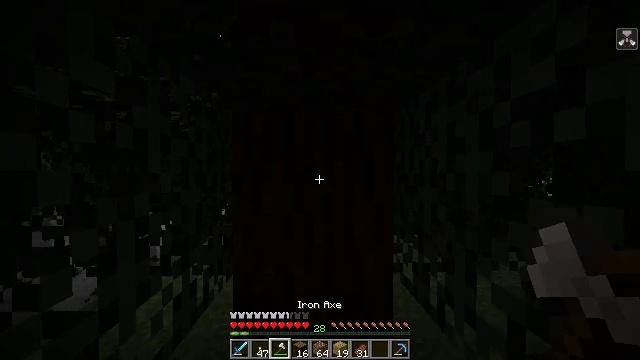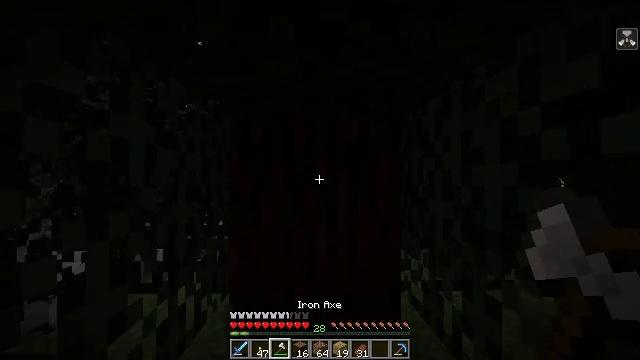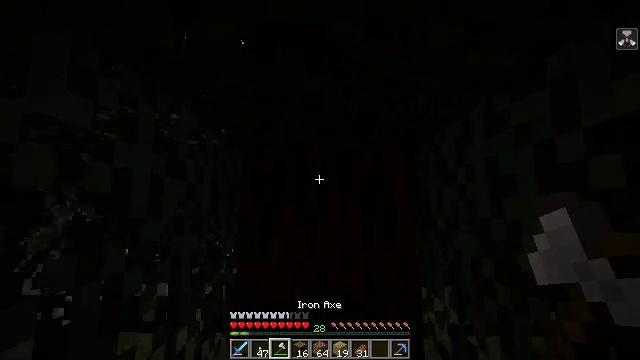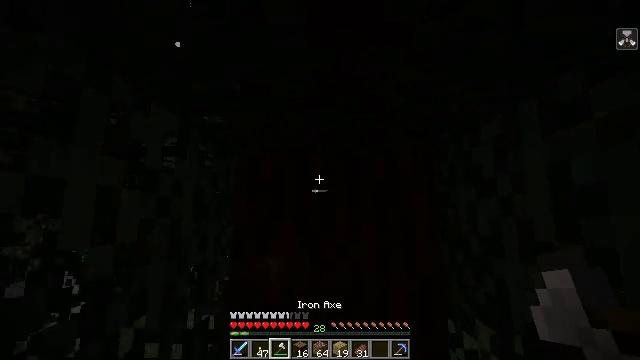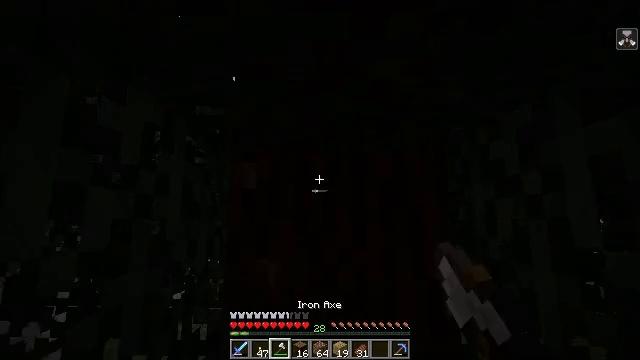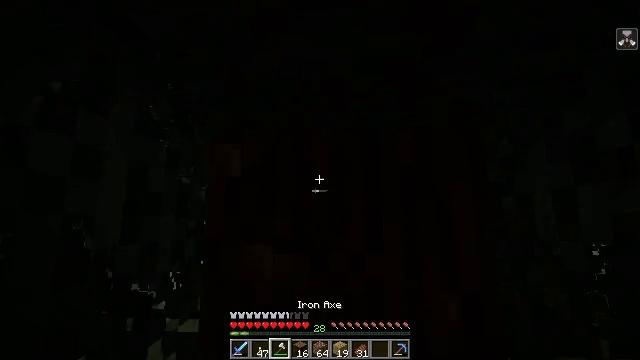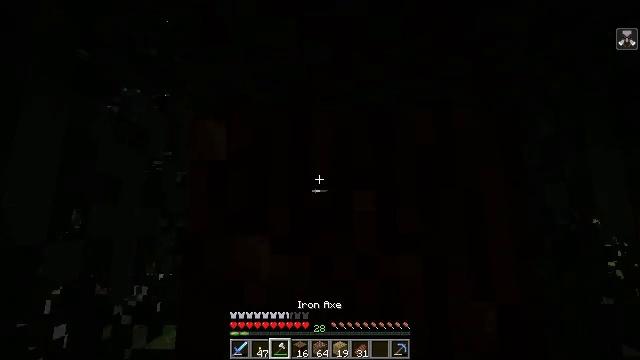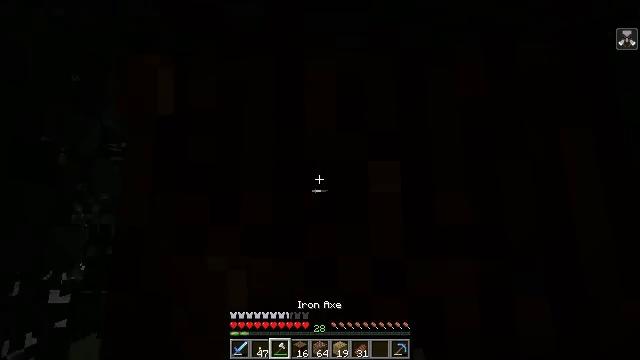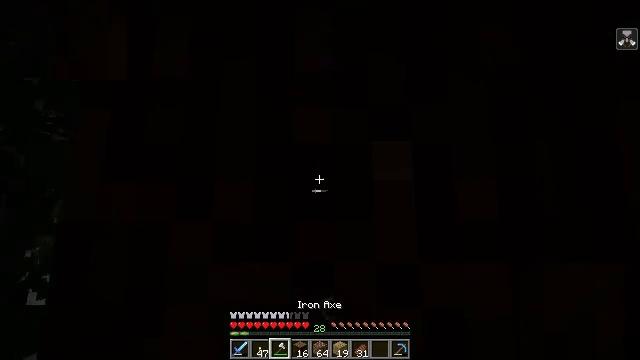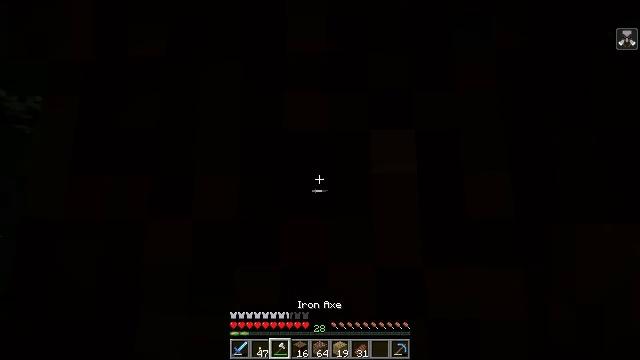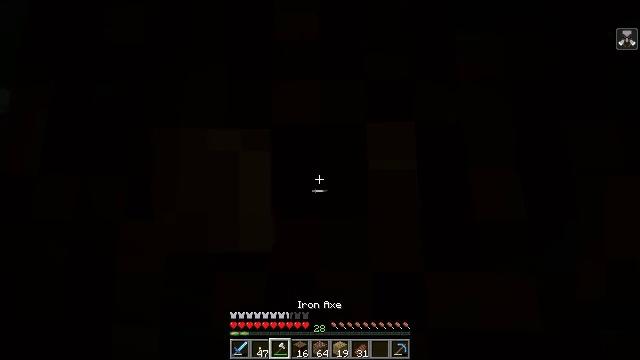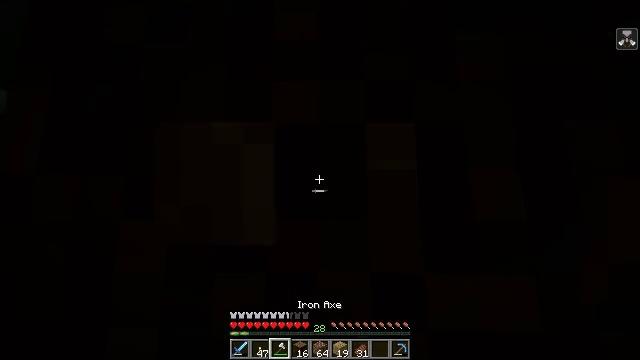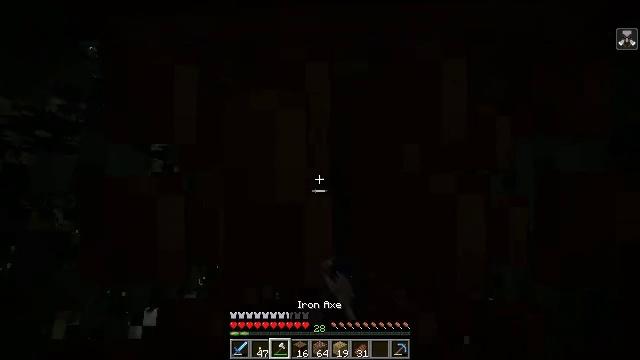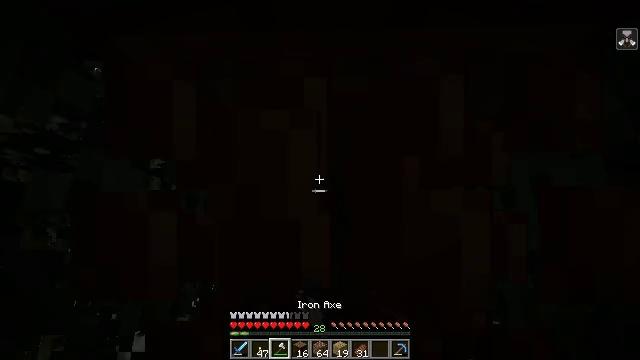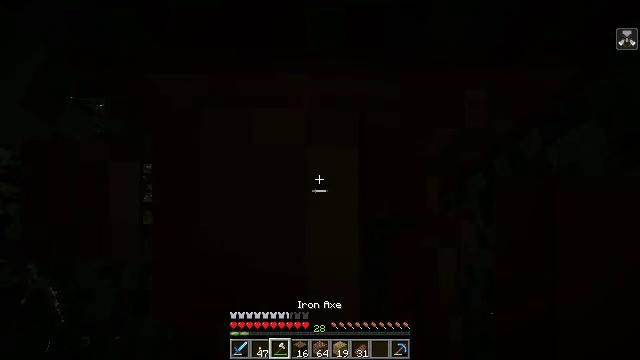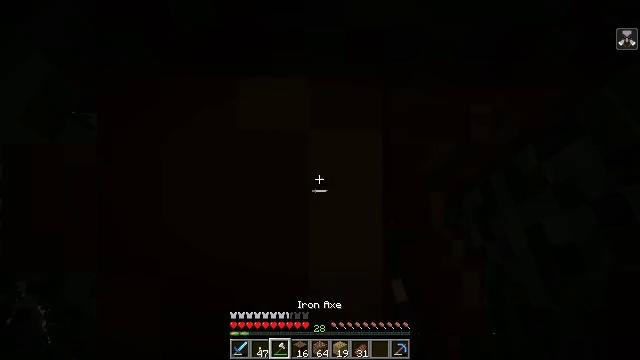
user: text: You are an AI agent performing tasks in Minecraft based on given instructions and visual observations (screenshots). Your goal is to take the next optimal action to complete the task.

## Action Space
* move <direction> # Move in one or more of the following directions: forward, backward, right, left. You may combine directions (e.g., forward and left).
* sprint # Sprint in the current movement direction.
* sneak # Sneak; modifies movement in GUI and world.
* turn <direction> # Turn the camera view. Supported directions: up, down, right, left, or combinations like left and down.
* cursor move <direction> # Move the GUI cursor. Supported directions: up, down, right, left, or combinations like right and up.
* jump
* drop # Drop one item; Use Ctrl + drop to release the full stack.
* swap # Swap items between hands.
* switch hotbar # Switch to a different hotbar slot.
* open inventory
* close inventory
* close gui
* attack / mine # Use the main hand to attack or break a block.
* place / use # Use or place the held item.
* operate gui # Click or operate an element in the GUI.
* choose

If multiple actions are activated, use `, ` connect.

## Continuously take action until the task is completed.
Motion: motion action
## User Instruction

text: Break the spruce log from the tree.
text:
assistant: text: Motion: move forward, turn up
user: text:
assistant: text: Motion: move forward, turn left and up
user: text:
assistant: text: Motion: move forward, turn up, attack / mine
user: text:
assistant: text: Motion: move forward, attack / mine
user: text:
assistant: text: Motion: move forward, attack / mine
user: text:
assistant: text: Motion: move forward, attack / mine
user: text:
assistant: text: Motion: attack / mine
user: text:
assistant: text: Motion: attack / mine
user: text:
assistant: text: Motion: attack / mine
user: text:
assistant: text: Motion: attack / mine
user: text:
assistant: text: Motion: attack / mine
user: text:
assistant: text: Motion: turn up, attack / mine
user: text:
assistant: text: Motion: turn up, attack / mine
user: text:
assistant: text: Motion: turn up, attack / mine
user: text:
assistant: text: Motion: turn up, attack / mine
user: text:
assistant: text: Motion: turn up, attack / mine
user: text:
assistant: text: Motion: turn up, attack / mine
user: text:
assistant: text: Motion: turn up, attack / mine
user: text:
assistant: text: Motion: turn up, attack / mine
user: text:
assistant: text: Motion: attack / mine
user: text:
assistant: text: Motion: attack / mine
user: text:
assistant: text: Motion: attack / mine
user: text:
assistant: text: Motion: attack / mine
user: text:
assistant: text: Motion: attack / mine
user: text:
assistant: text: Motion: attack / mine
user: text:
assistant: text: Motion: attack / mine
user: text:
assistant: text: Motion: attack / mine
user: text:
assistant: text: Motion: attack / mine
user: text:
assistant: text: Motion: attack / mine
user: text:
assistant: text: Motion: attack / mine